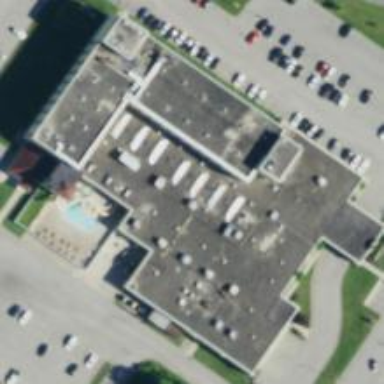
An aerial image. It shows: Hotel building.